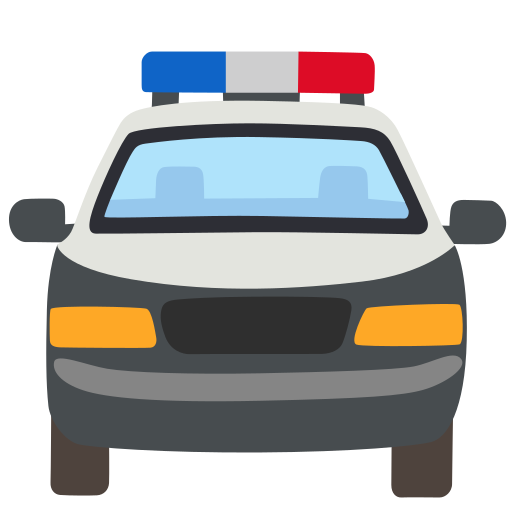
Emoji: 🚔